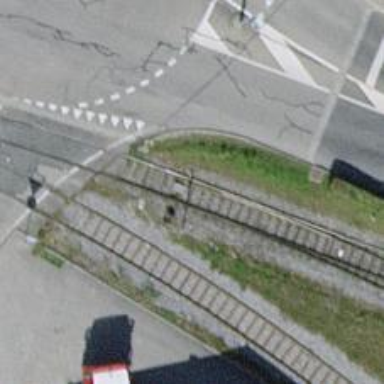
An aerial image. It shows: Railway switch.